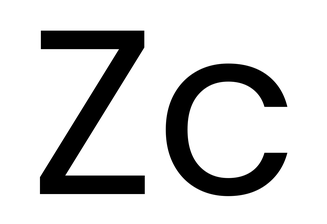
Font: Poppins-Regular